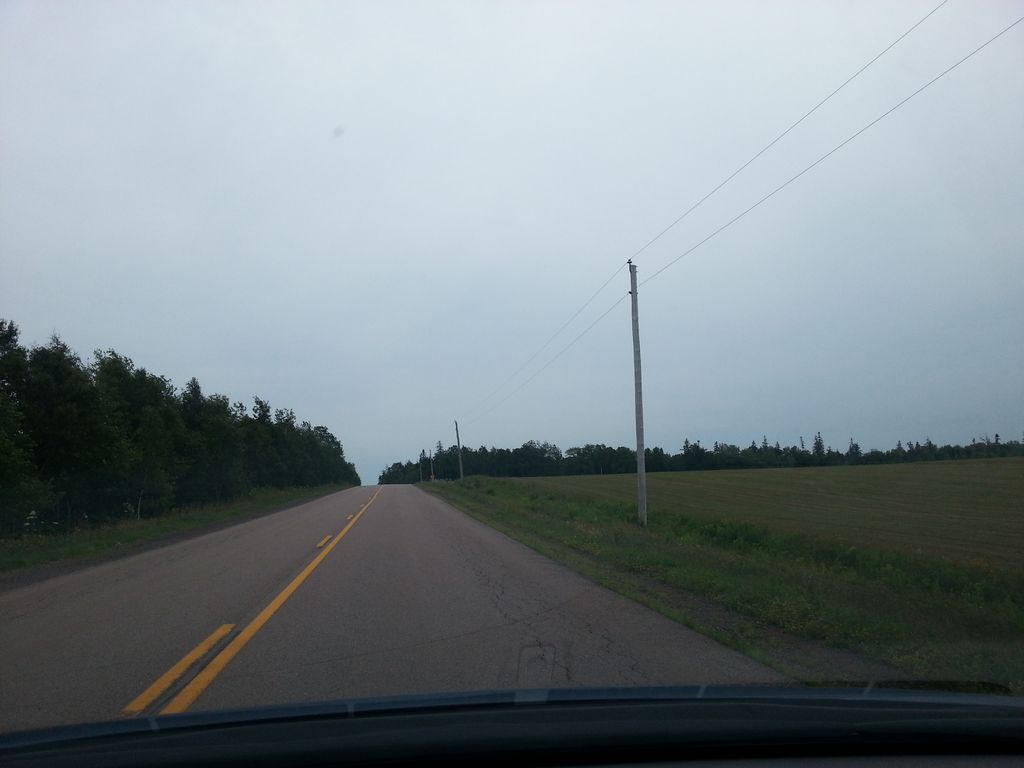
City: charlottetown